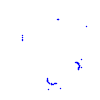
Particle: kaon